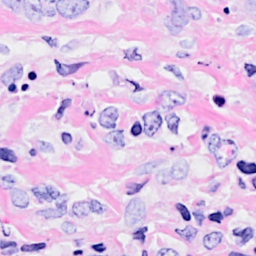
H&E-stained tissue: Breast